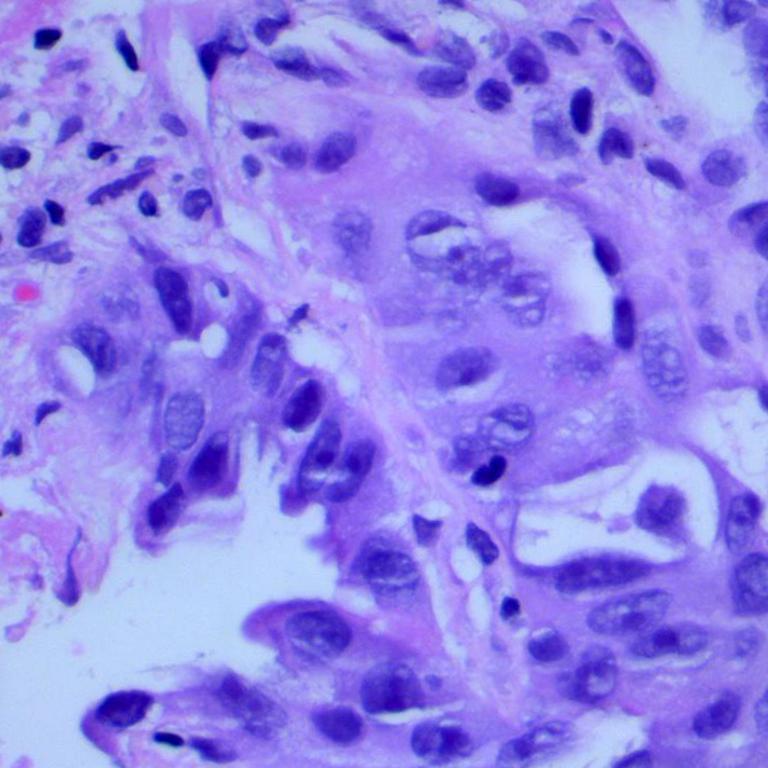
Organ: lung
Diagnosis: adenocarcinomas